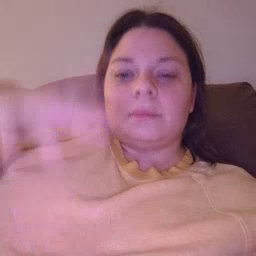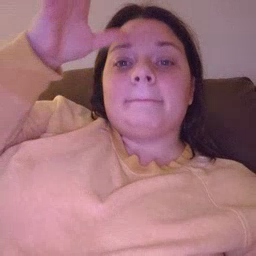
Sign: man